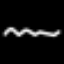
Label: squiggle